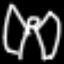
Label: angel